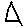
Label: triangle